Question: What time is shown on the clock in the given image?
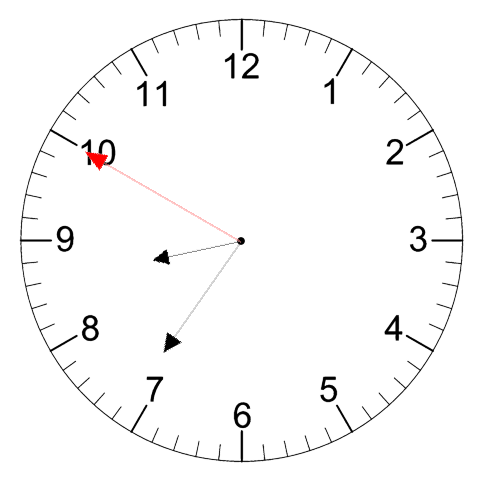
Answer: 08:35:50